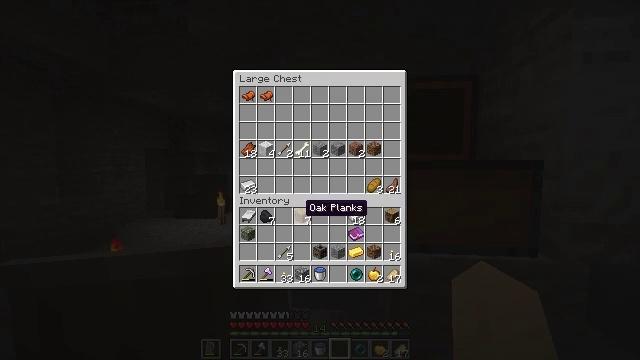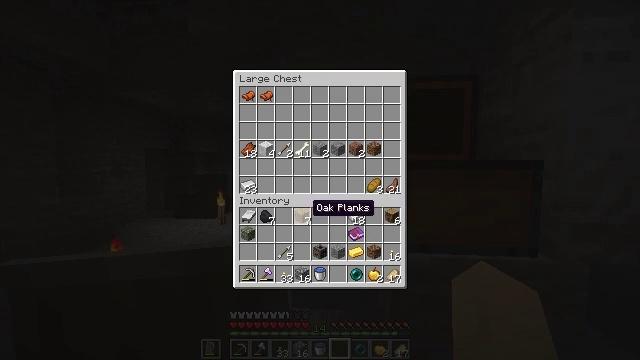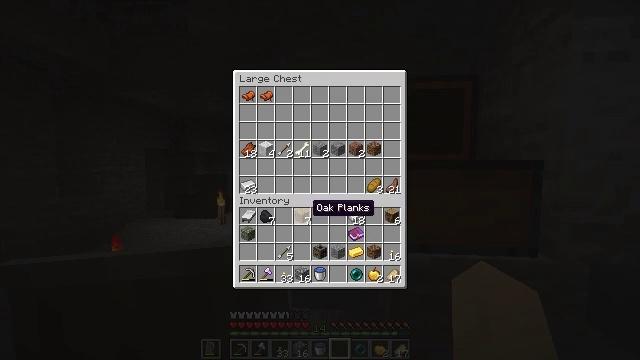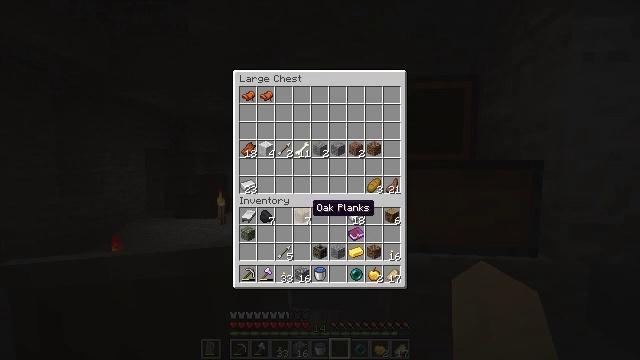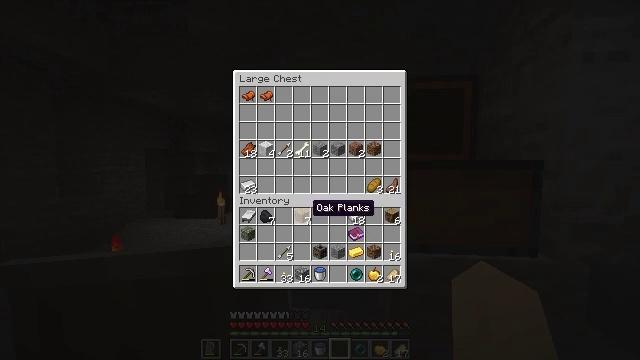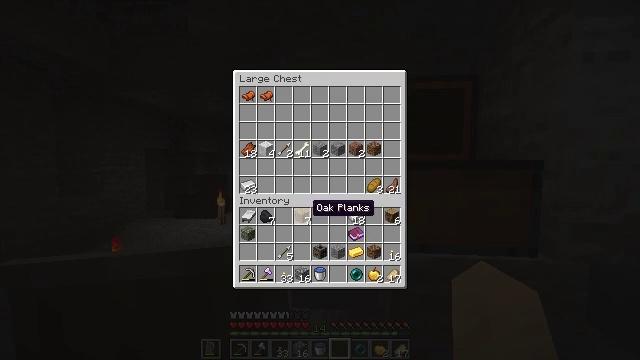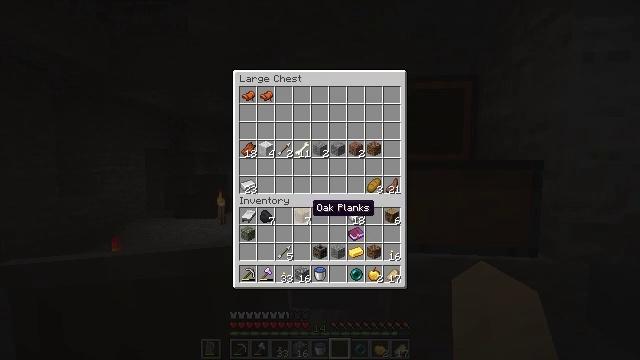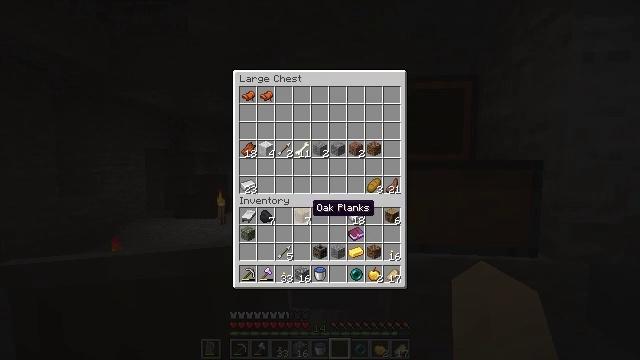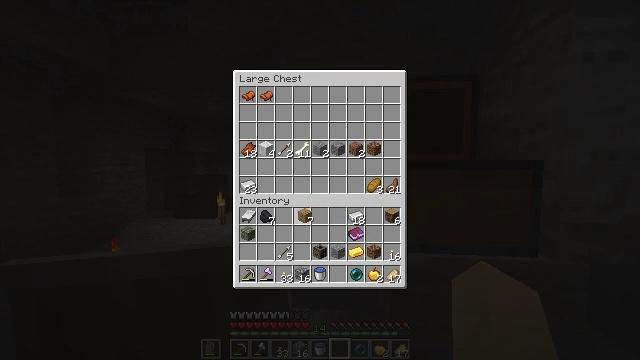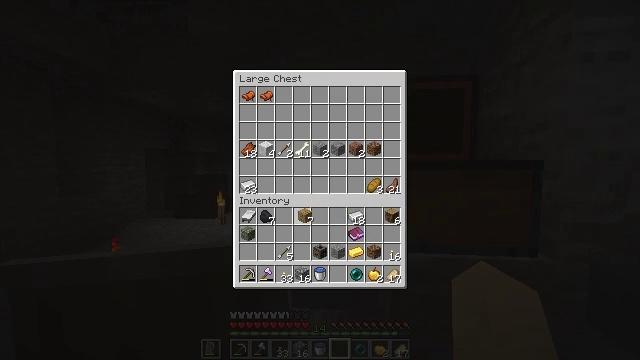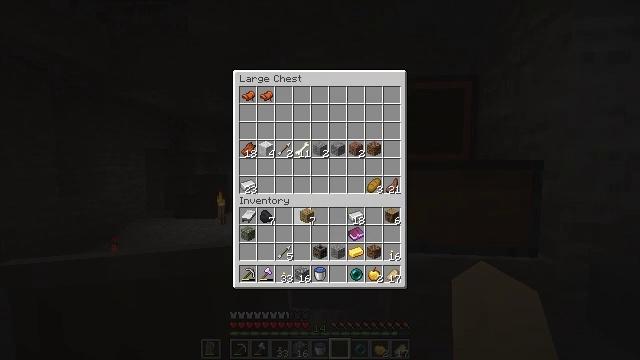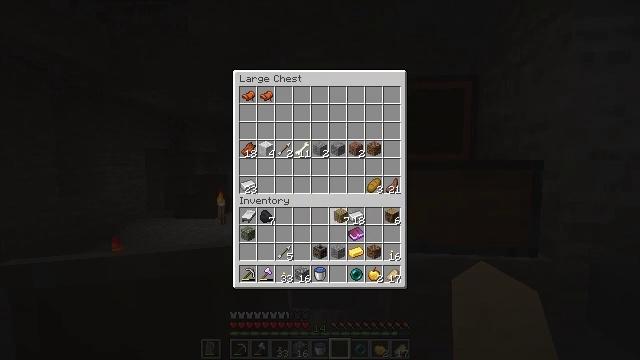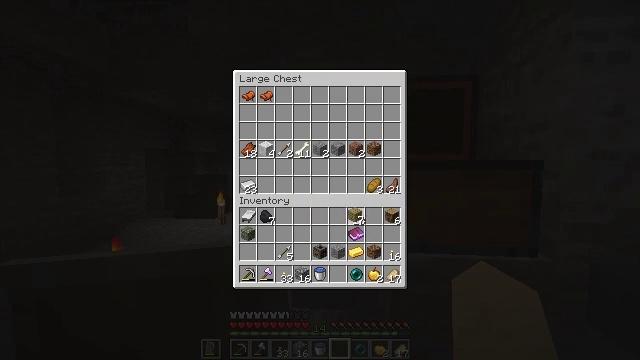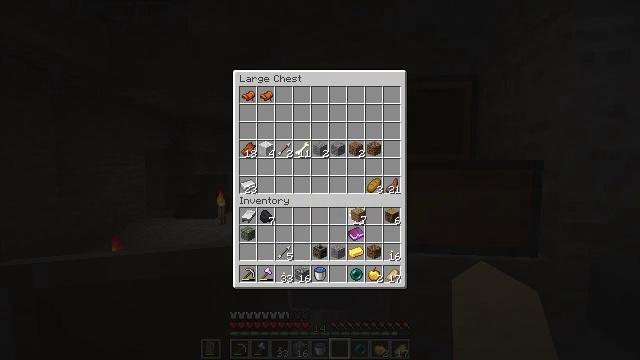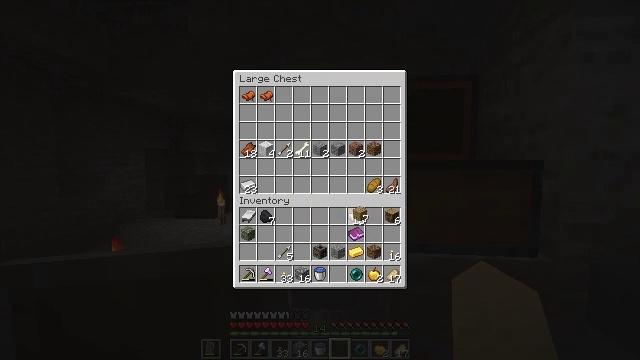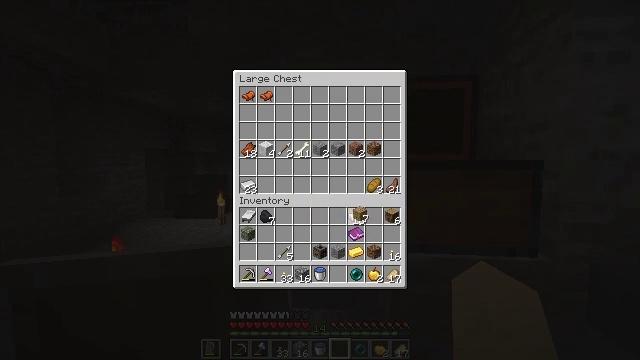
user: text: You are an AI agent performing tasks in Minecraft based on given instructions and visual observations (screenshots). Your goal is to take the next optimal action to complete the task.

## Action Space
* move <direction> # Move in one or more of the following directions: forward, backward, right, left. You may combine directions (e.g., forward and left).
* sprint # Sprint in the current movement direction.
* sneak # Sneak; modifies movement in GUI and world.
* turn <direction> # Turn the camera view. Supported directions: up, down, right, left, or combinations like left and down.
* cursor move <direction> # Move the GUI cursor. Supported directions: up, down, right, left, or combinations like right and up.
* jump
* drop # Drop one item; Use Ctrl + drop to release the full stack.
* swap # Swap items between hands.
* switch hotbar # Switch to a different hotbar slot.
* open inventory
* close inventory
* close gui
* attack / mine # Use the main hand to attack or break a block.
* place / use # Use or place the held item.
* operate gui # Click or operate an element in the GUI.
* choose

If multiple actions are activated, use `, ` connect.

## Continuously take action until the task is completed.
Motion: motion action
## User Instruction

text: Remove a mossy cobblestone from the inventory.
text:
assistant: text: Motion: sneak
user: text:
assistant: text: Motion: sneak
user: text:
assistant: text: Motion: sneak
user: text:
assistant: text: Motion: sneak
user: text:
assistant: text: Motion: sneak
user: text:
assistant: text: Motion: sneak
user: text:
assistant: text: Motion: no_op
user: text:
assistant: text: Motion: operate gui
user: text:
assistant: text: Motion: operate gui
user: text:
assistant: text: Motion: operate gui
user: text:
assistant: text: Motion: cursor move right
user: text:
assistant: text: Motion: cursor move right
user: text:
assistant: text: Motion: no_op
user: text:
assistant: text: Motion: no_op
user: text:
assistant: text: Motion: no_op
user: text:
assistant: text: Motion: cursor move left
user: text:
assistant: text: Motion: no_op
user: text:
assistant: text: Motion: cursor move right
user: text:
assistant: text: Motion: no_op
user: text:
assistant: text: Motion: no_op
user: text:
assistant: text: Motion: no_op
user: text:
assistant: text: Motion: no_op
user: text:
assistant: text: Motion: no_op
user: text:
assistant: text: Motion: no_op
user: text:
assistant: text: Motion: operate gui
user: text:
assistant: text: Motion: operate gui
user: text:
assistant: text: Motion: operate gui
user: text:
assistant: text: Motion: no_op
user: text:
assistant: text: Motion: cursor move down
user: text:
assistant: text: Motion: cursor move down